Question: I have below code. The radio button list populate without selected value. I expect to see one of the options selected when the list is initially loaded Please see the photo. Anybody can help me out will be great appreciate.

'''
namespace MvcApplication1.Models
{
public class ProductEditViewModel : Product
{
public IEnumerable<SelectListItem> SupplierItems { get; set; }
public IEnumerable<SelectListItem> CategorieItems { get; set; }
}
}
[HttpGet]
public ActionResult ProductEdit(Int32 ProductId)
{
var northwind = new NorthwindEntities();
var q = from p in northwind.Products
where p.ProductID == ProductId
select new ProductEditViewModel
{
ProductID = p.ProductID,
ProductName = p.ProductName,
UnitPrice = p.UnitPrice,
SupplierItems = from sup in northwind.Suppliers select new SelectListItem { Text = sup.CompanyName, Value = SqlFunctions.StringConvert((double)sup.SupplierID), Selected = sup.SupplierID == p.SupplierID },
CategorieItems = from cat in northwind.Categories select new SelectListItem { Text = cat.CategoryName, Value = SqlFunctions.StringConvert((double)cat.CategoryID), Selected = cat.CategoryID == p.CategoryID },
Discontinued = p.Discontinued
};
return View(q.SingleOrDefault());
}
@foreach (var Categorie in Model.CategorieItems)
{
@Html.RadioButtonFor(model => model.CategoryID, Categorie.Value) @Categorie.Text; @:&nbsp;&nbsp;&nbsp;
}
'''
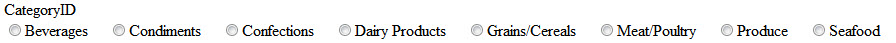
Answer: There are 2 issues here. First you do not appear to have a property your binding to, and second, you are using a 'SelectList' which is for use in '@Html.DropDownListFor()'. In your view model
'''
public class ProductEditViewModel : Product
{
public int SelectedCategory { get; set; } // if this is not already a property of class Product
public IEnumerable<Category> Categories { get; set; } // not a SelectList
....
}
'''
In you action method, populate the categories ('from cat in northwind.Categories'?). Then in the view
'''
@foreach (var Categorie in Model.Categories)
{
@Html.RadioButtonFor(m => m.SelectedCategory, Categorie.CategoryID) <span>@Category.CategoryName</span>
}
'''
Now, if the value of 'SelectedCategory' matches the 'CategoryID' of one of the Category items, it will be selected and if you select another item, it will correctly post back.